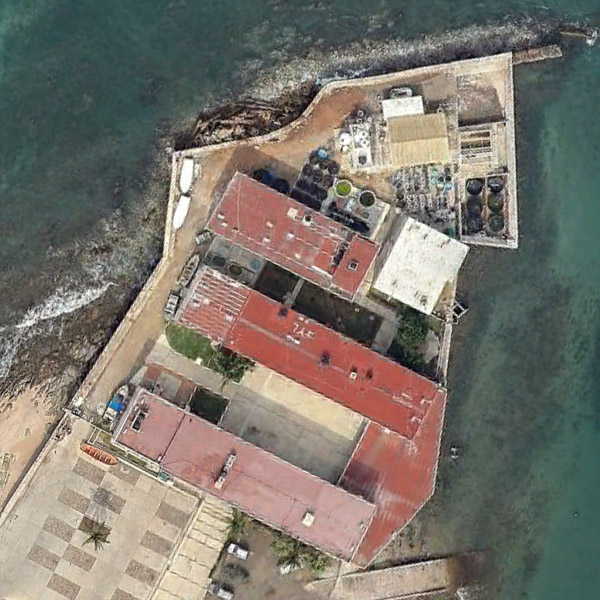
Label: Resort